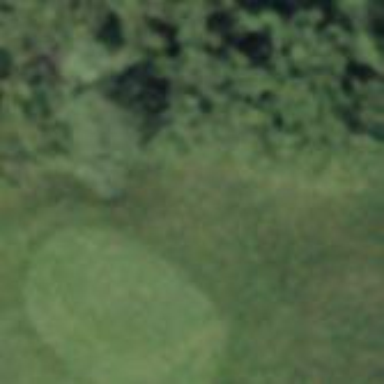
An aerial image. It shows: Grassy area designated as golf tee.